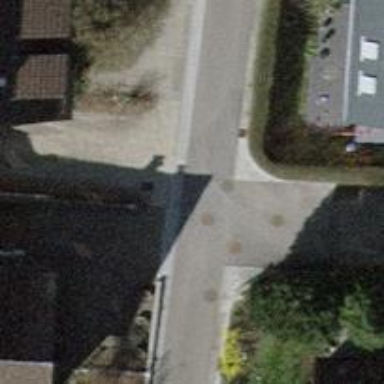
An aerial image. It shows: Unpaved road in residential area.